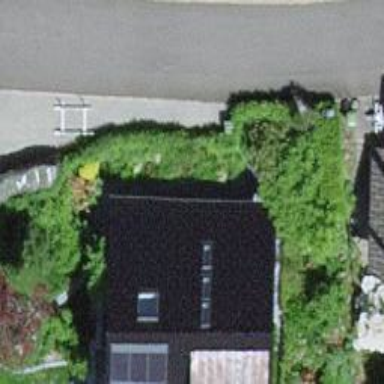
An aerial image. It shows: Hedge barrier.